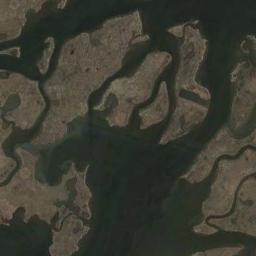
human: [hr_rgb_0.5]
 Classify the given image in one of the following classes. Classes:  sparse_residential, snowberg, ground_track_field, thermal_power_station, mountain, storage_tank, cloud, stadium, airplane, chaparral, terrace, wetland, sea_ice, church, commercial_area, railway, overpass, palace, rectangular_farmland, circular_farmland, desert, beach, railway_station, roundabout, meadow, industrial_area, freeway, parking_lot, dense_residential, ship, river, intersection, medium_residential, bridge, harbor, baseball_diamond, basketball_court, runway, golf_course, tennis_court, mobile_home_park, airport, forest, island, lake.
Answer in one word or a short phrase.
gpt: wetland